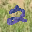
Label: 2